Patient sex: M
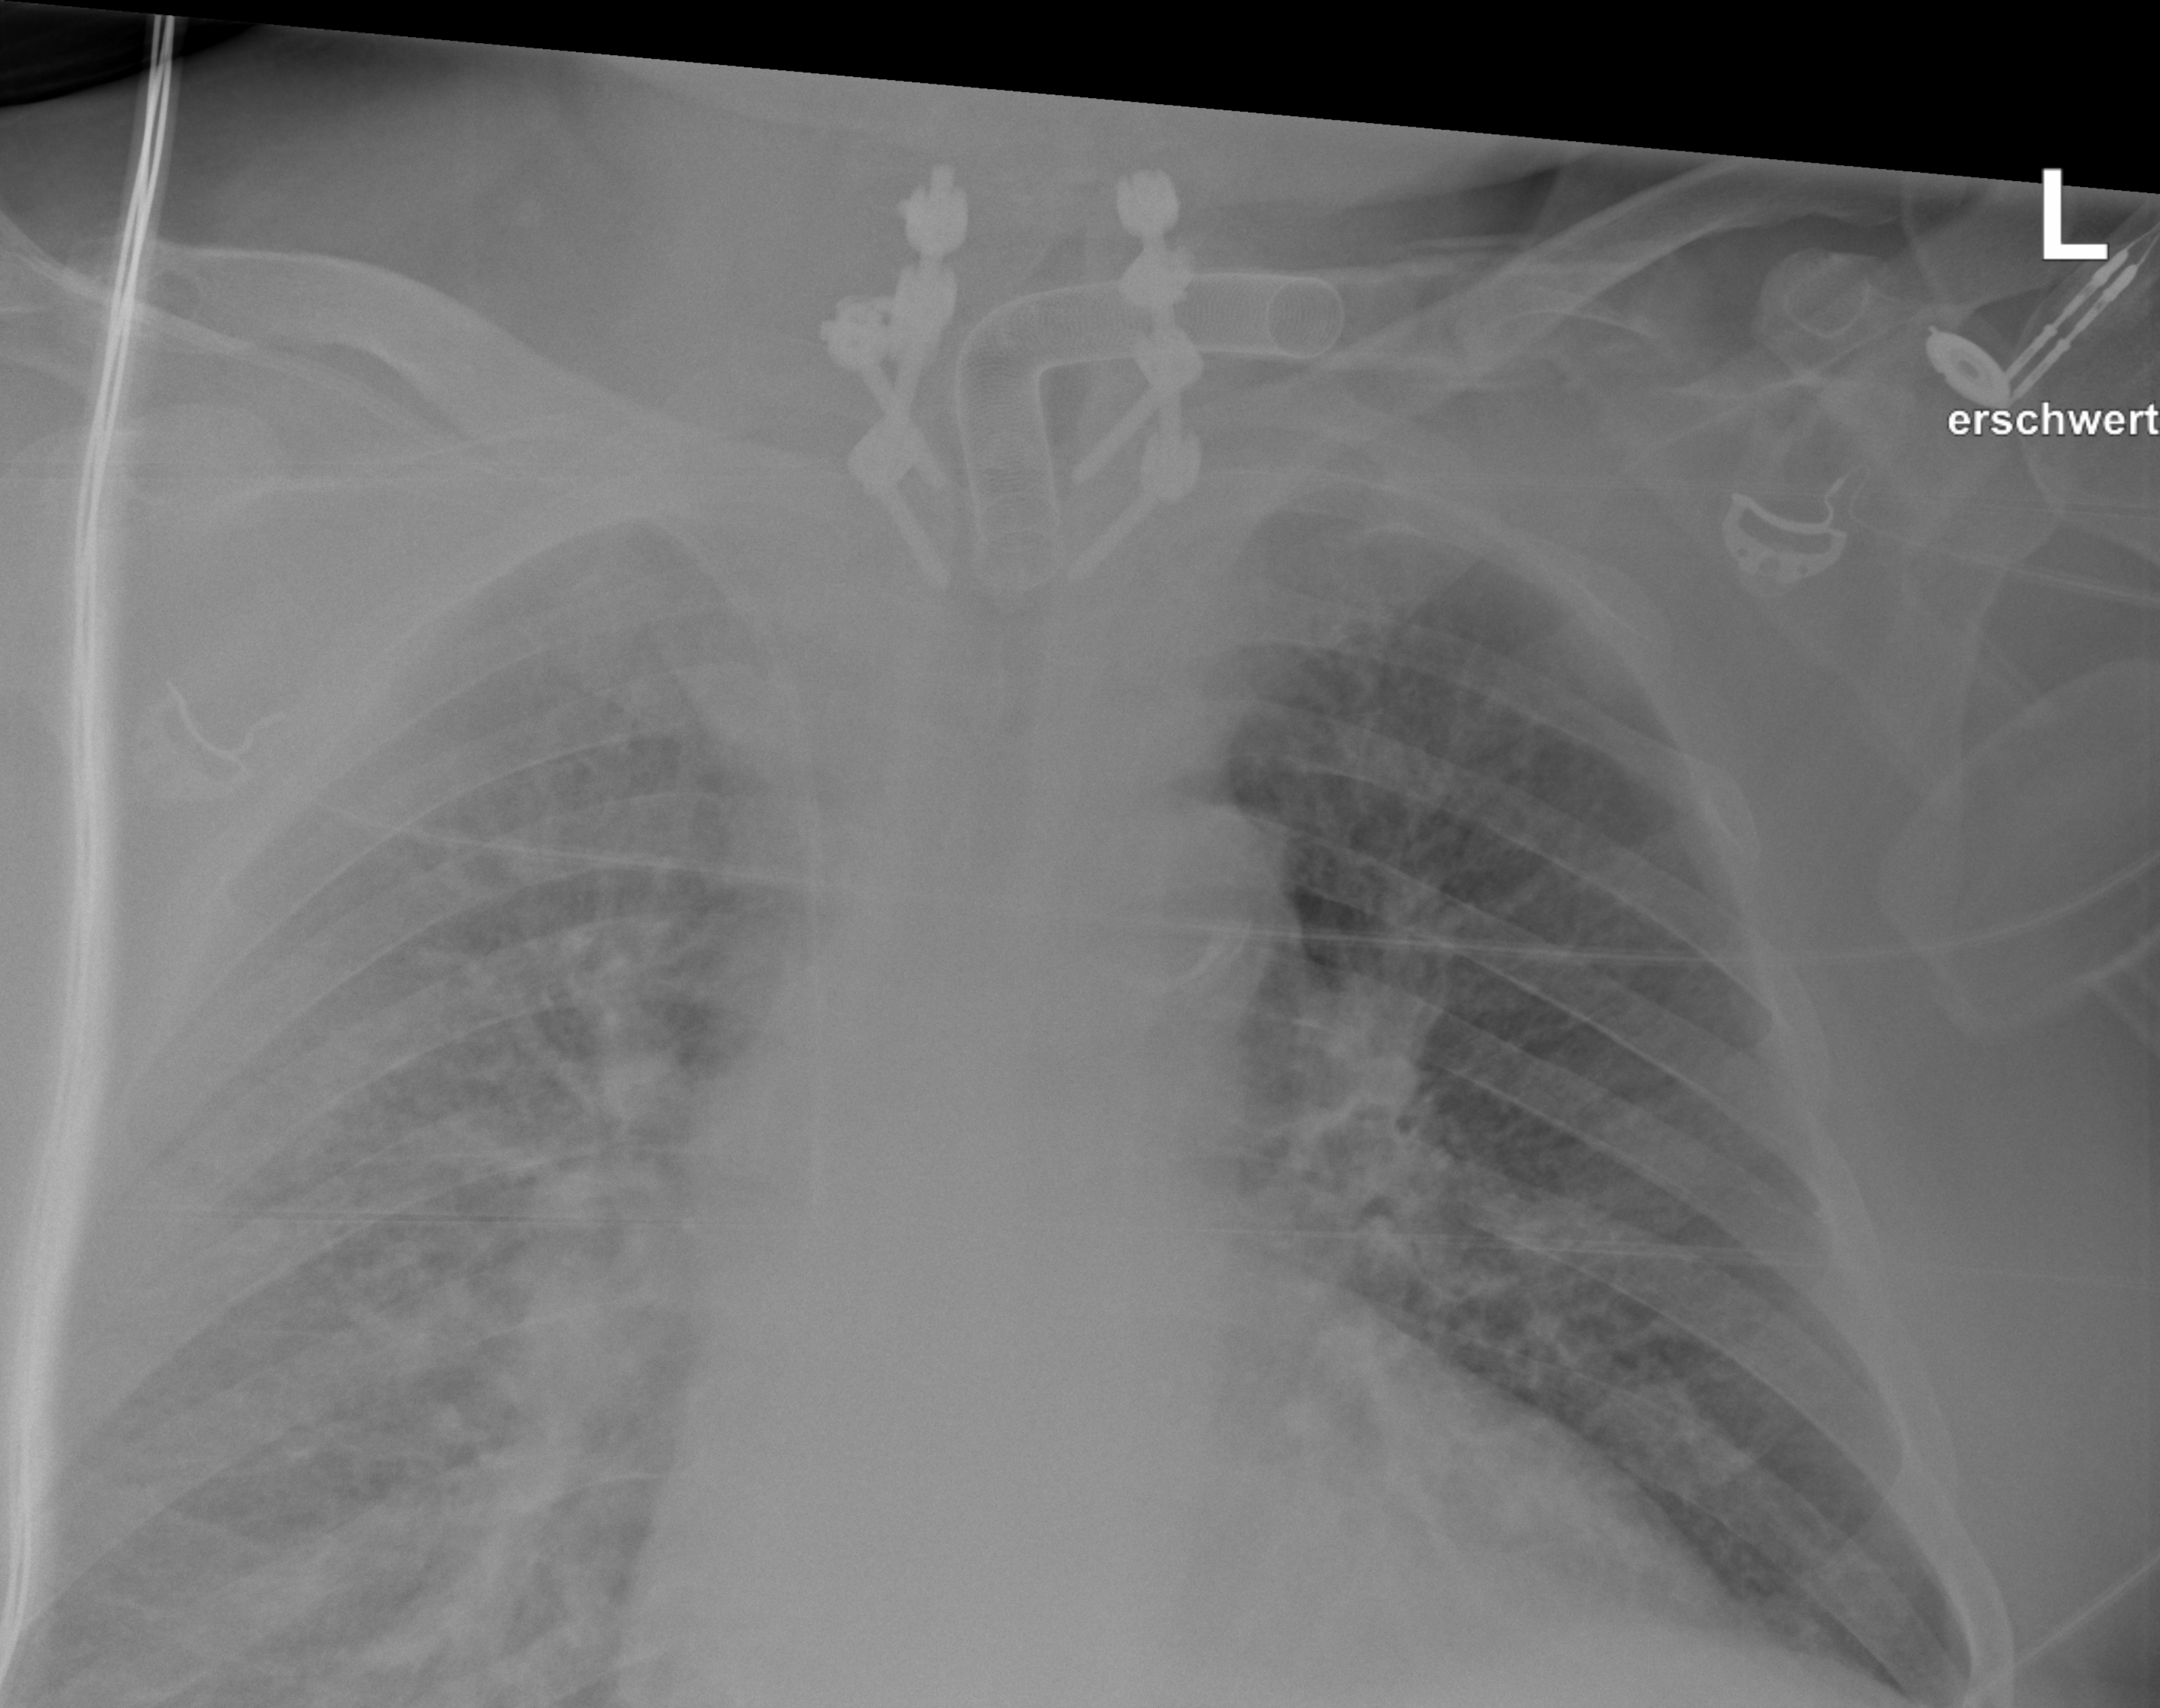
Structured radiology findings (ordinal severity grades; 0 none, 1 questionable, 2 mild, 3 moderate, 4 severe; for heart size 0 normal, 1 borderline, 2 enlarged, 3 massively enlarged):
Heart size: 2
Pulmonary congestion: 2
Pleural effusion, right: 1
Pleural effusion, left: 1
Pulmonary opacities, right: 2
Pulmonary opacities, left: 0
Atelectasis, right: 2
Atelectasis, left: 0